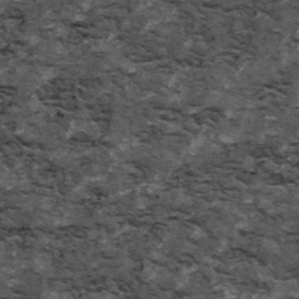
Label: frost